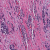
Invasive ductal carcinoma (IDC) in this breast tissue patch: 0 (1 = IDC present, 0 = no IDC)